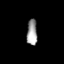
Tissue: lung
Cell type: T cells
Senescence score: 0.2029
Nuclear area (px): 268
Mean DAPI intensity: 155.246